Field crop: maize
Growth stage: 2
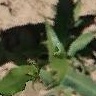
Species: maize